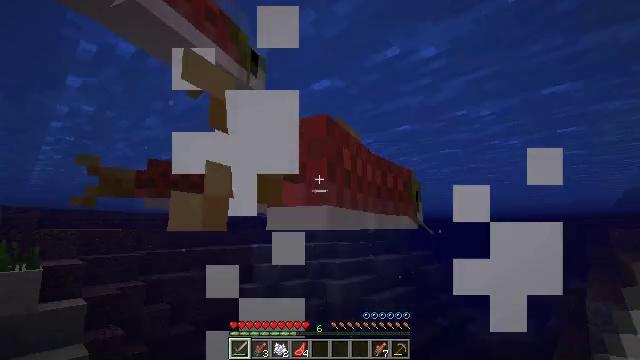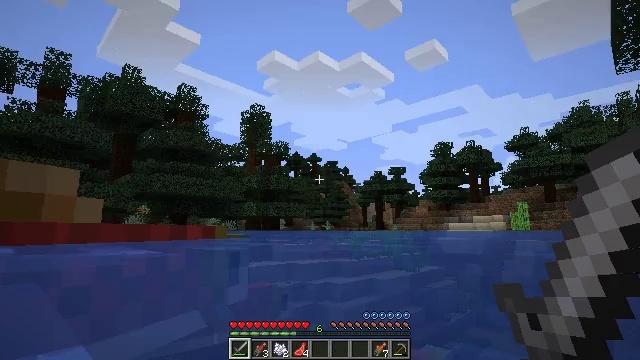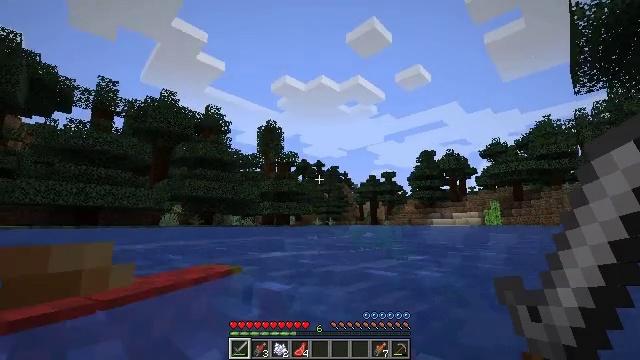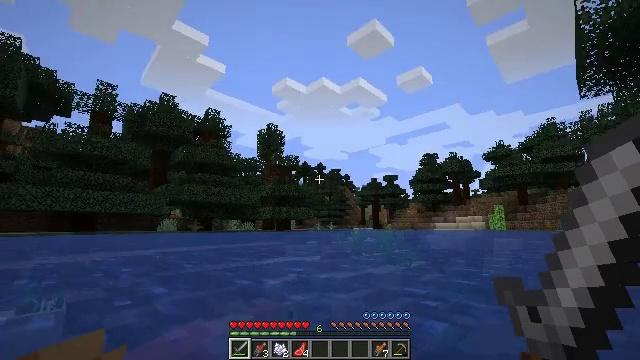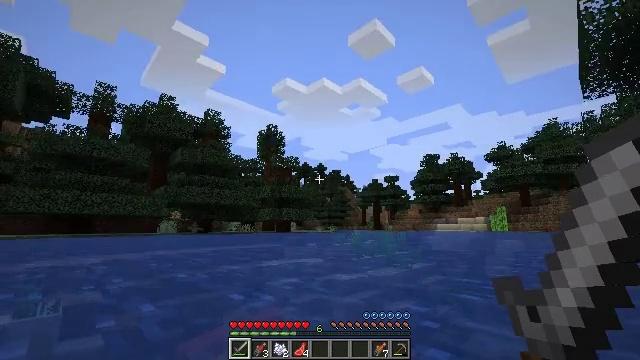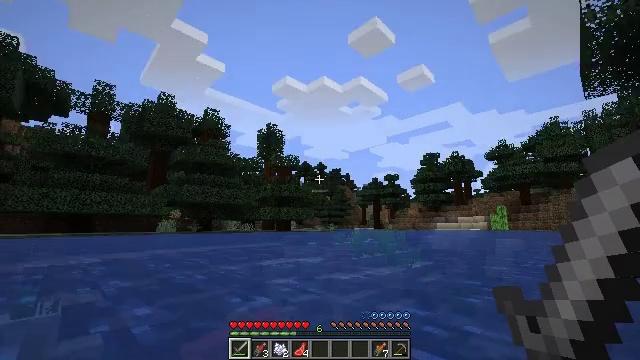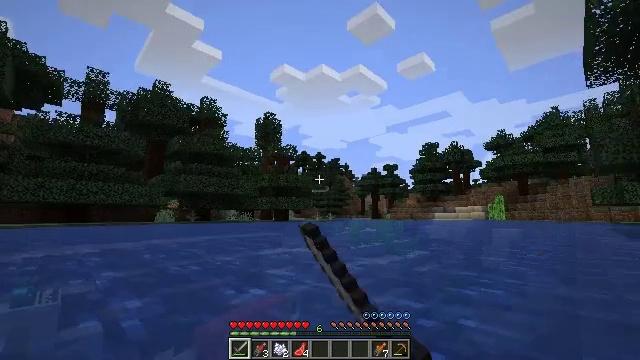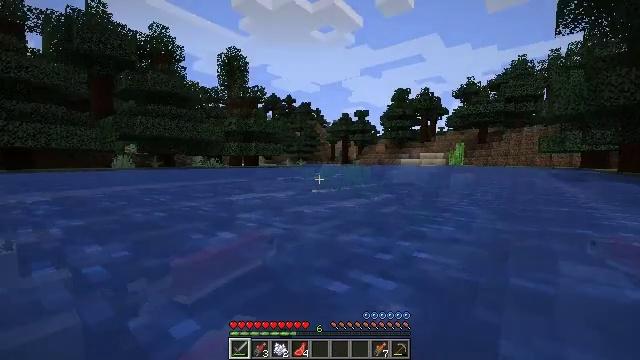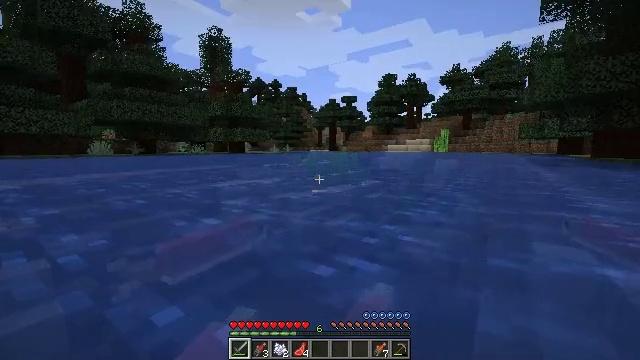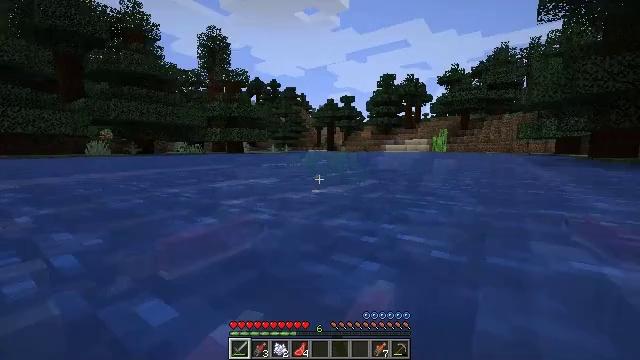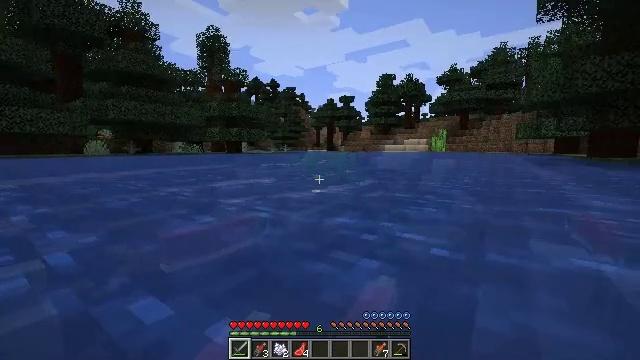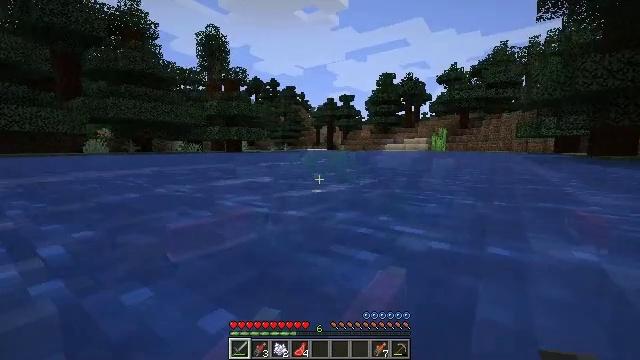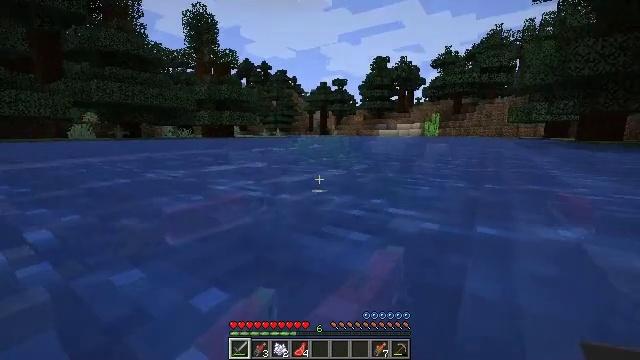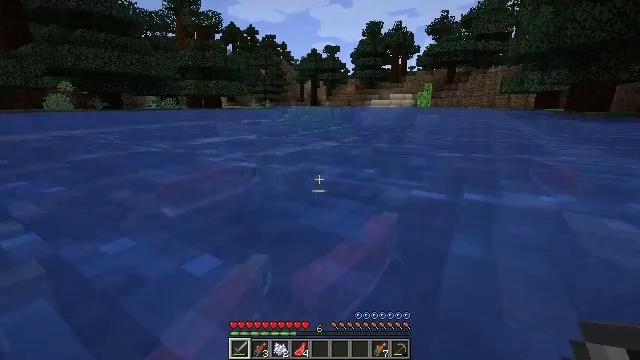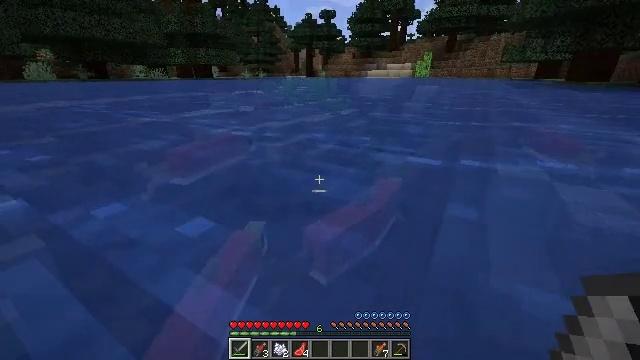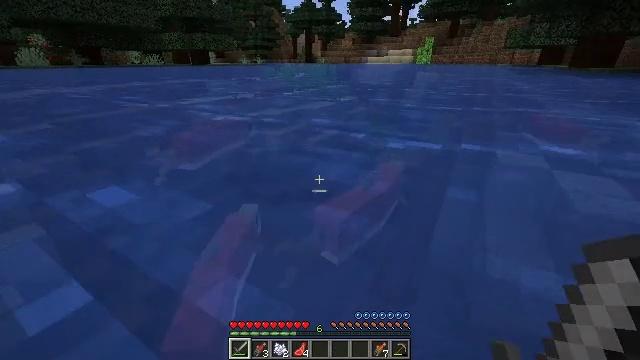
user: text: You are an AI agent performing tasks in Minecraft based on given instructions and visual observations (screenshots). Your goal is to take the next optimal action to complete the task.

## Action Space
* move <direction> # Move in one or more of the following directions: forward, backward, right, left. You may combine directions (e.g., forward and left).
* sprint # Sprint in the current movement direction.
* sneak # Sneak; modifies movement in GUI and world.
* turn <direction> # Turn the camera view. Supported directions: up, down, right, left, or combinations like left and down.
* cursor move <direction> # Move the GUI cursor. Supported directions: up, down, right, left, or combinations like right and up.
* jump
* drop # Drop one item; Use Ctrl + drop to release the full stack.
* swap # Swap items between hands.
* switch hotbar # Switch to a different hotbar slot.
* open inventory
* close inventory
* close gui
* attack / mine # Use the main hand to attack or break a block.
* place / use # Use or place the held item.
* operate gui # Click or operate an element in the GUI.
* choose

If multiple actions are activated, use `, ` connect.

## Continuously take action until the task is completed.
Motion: motion action
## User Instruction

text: Kill aquatic mobs.
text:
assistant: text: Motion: no_op
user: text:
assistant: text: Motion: no_op
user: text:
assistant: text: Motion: no_op
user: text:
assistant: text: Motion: no_op
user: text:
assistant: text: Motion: attack / mine
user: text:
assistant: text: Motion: turn down, attack / mine
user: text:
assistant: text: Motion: turn right and down, attack / mine
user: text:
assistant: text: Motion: turn right and down
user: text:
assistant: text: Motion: no_op
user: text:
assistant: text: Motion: no_op
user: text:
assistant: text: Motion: no_op
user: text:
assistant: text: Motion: turn right and down
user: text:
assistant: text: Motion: turn right and down
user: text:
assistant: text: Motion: turn down
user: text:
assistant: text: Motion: turn down
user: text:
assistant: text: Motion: no_op
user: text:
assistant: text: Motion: no_op
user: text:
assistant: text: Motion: turn right and up
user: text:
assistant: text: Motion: turn right and up, attack / mine
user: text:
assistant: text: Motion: move forward, turn right, attack / mine
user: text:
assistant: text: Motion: move forward, turn right, attack / mine
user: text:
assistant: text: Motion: move forward, turn right
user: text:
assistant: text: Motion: move forward, turn right
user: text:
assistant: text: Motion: move forward
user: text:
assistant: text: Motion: move forward
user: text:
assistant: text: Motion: move forward
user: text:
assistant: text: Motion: move forward
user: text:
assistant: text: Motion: move forward
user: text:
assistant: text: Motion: move forward, turn right and up
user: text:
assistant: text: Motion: move forward, turn right and up